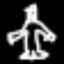
Label: airplane